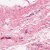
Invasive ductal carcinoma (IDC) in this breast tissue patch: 0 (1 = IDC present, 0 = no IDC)